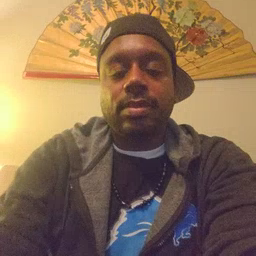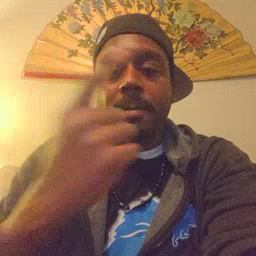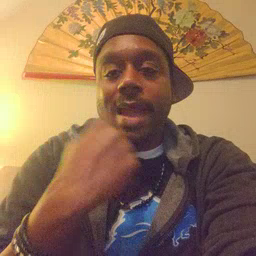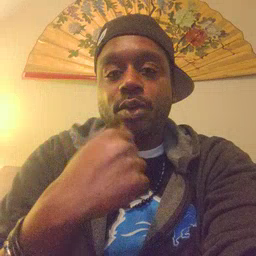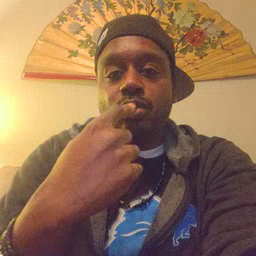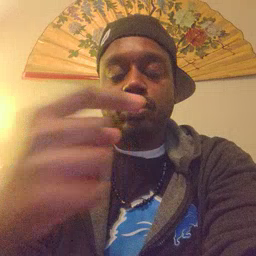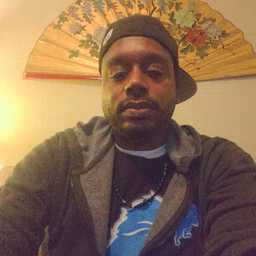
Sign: mouth